Field crop: maize
Growth stage: 2
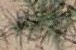
Species: salsola